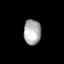
Tissue: skin
Cell type: Epithelial cells
Senescence score: 0.8334
Nuclear area (px): 423
Mean DAPI intensity: 173.265